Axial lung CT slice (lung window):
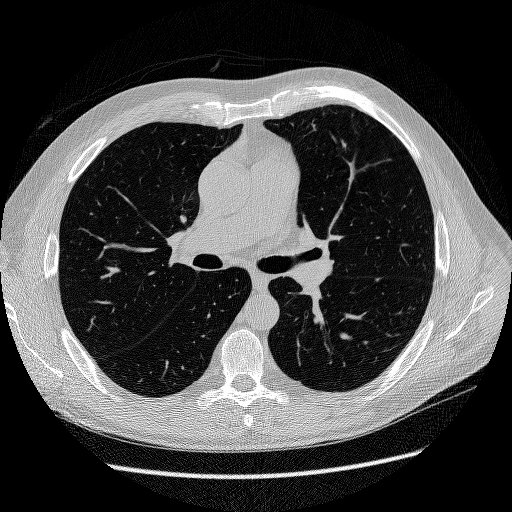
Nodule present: no